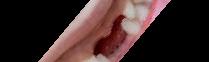
Condition: hypodontia